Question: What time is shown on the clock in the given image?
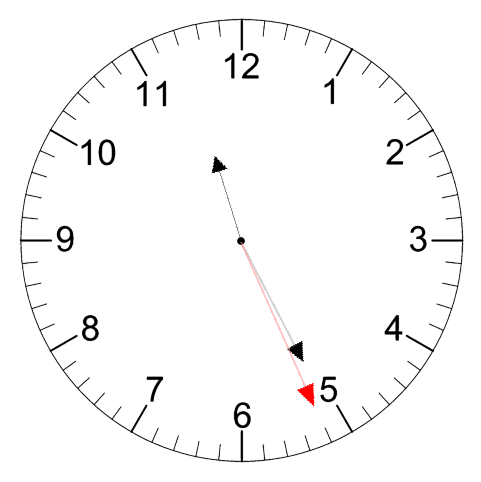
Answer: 11:25:26